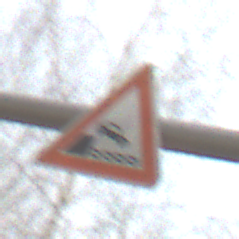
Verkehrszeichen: Ufer
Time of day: MorningAfternoon
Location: Outdoor (Nature)
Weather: PartlyCloudy
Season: Winter
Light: Natural